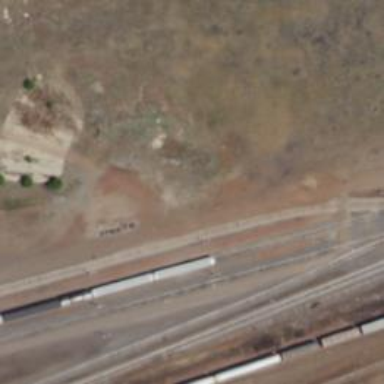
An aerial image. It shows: Historic turntable used for railways.